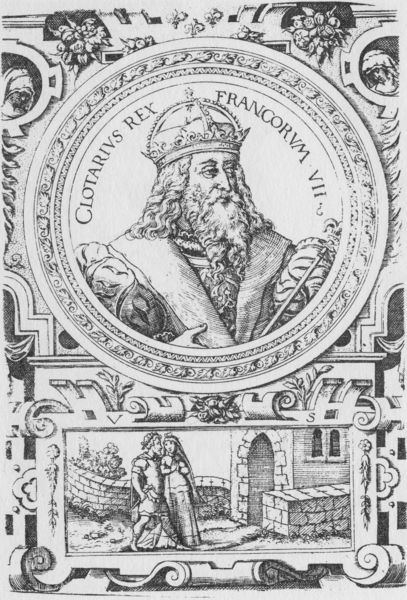
Titel: Bildnis von König Chlothar von Frankreich
Künstler: Virgil Solis
Institution: (Seriendruck)
Schlagwörter: baum, blätter, hand, mann, weiß, fenster, frau, frisur, grau, haar, kleid, mund, nase, schwarz, zeichnung, blick, gebäude, obst, schloss, weg, muster, ornament, bart, architektur, augen, gesicht, kragen, pelz, rahmen, steine, vollbart, ärmel, bild, bildnis, portrait, porträt, gewand, haare, mantel, reich, adel, paar, blatt, girlande, krone, lippen, locken, kreis, rund, rundbild, früchte, ranken, schrift, liebe, bogen, mauer, ziegel, grafik, graphik, kaiser, könig, papst, dekoration, kartusche, dekor, verzierung, tor, tusche, buch, burg, medaillon, druck, radierung, stich, illustration, schwarzweiß, text, uniform, beschriftung, rüstung, rustika, liebespaar, pforte, halbprofil, voluten, zahl, mauern, mittelalter, schmuckrahmen, schnecke, kupferstich, ornat, zepter, szepter, münze, latein, buchmalerei, versalien, lcoken, franken, bildfeld, stiene, beschlagwerk, coldwig, halbprifil, schmuckwerk, inschift, franke, clotar, kömig, chlothar